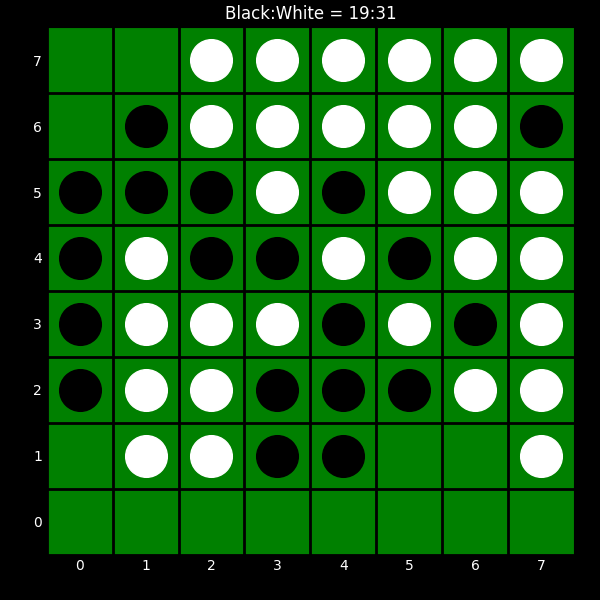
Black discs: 19
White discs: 31